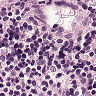
Metastatic tissue present: no